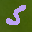
Label: 5